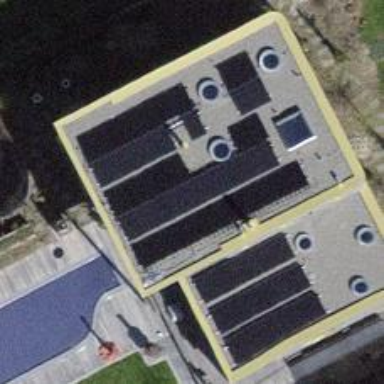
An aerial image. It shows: Solar power generator.